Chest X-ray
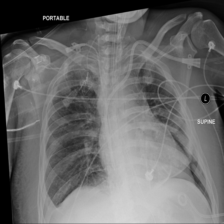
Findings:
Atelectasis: negative
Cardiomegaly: negative
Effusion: positive
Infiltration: positive
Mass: negative
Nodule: negative
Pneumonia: negative
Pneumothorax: negative
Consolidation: negative
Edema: negative
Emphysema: negative
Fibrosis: negative
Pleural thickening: negative
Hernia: negative